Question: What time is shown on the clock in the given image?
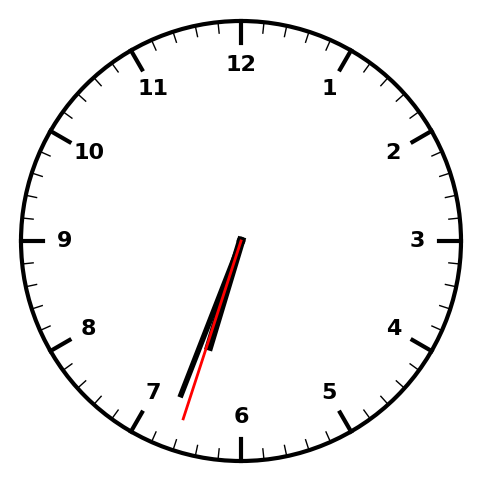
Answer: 06:33:33